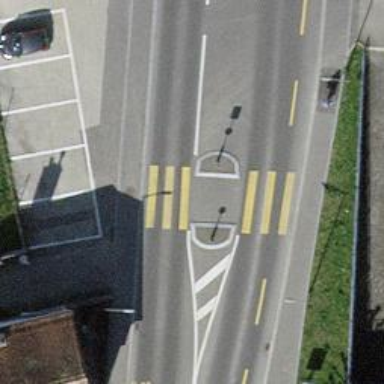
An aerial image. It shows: Marked zebra crossing with island in the middle.